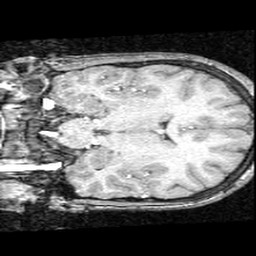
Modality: T1w
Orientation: coronal
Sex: female
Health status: ill
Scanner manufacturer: ge
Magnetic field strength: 1.5 T
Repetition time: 21 s
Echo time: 0.008 s